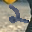
Label: 2